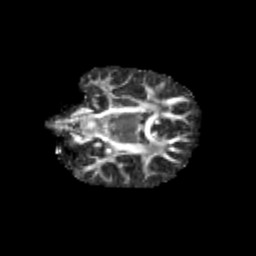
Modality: FA
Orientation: coronal
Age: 12
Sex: female
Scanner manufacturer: siemens
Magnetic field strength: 3 T
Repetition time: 3.8 s
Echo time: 0.07 s